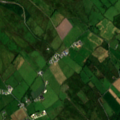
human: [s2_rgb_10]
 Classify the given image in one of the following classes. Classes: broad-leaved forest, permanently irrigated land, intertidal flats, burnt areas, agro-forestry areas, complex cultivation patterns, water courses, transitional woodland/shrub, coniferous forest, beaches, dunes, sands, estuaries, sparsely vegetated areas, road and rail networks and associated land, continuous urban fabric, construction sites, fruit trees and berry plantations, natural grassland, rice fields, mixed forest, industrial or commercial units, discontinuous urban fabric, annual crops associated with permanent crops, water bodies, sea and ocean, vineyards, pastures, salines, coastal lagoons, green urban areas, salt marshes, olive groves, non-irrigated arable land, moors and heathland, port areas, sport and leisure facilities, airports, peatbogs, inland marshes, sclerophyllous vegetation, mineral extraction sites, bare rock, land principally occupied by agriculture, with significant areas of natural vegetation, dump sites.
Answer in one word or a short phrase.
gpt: pastures, peatbogs